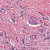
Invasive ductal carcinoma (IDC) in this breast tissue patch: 1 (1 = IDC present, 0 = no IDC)